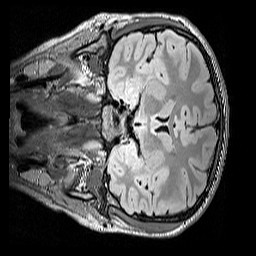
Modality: FLAIR
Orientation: coronal
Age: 13
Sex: male
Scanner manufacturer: siemens
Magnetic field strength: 3 T
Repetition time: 5 s
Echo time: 0.388 s